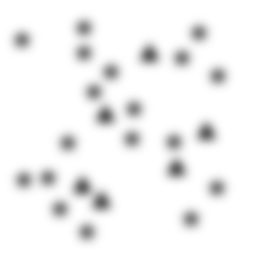
Squares: 0
Triangles: 6
Stars: 18
Total shapes: 24